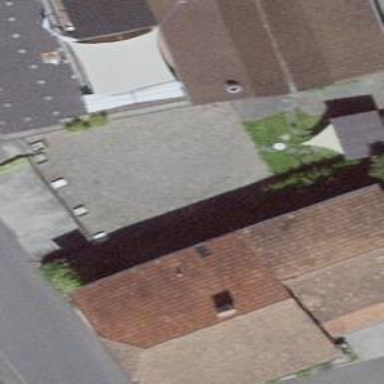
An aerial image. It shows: Group of garages.